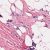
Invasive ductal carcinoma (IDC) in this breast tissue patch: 0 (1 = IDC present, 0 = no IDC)